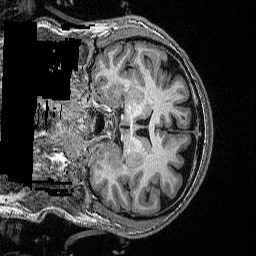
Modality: T1w
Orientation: coronal
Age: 46
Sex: male
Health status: ill
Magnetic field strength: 3 T
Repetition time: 2.53 s
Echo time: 0.00331 s